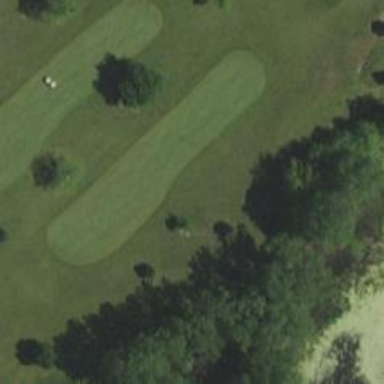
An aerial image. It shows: Golf fairway surrounded by grass.